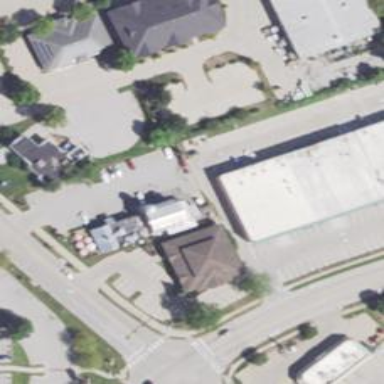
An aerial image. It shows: Supermarket.